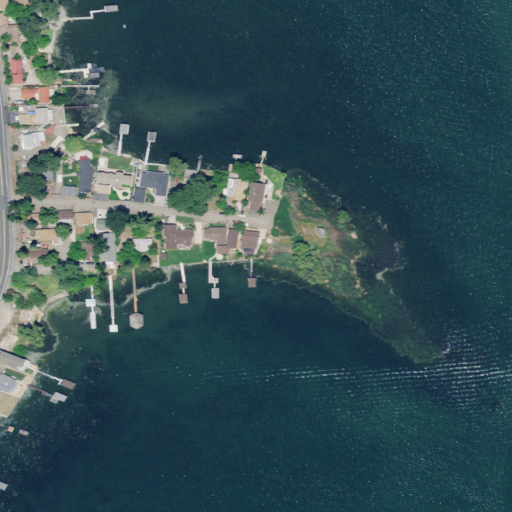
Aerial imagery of cape in California named Rocky Point containing open water, low intensity development, open development, medium intensity development, evergreen forest, and grassland